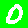
Digit: 0